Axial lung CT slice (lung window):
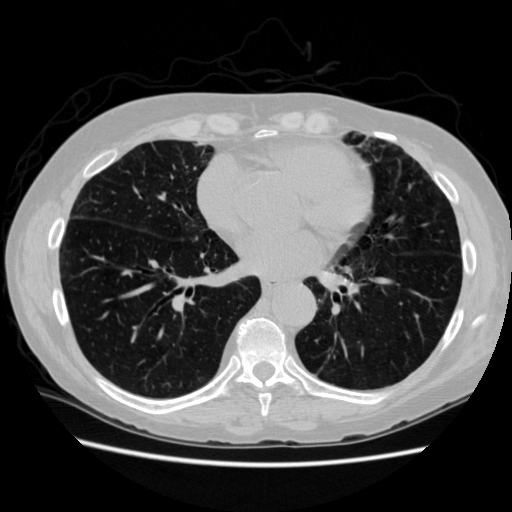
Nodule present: no